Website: bh-photo
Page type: store-pickup
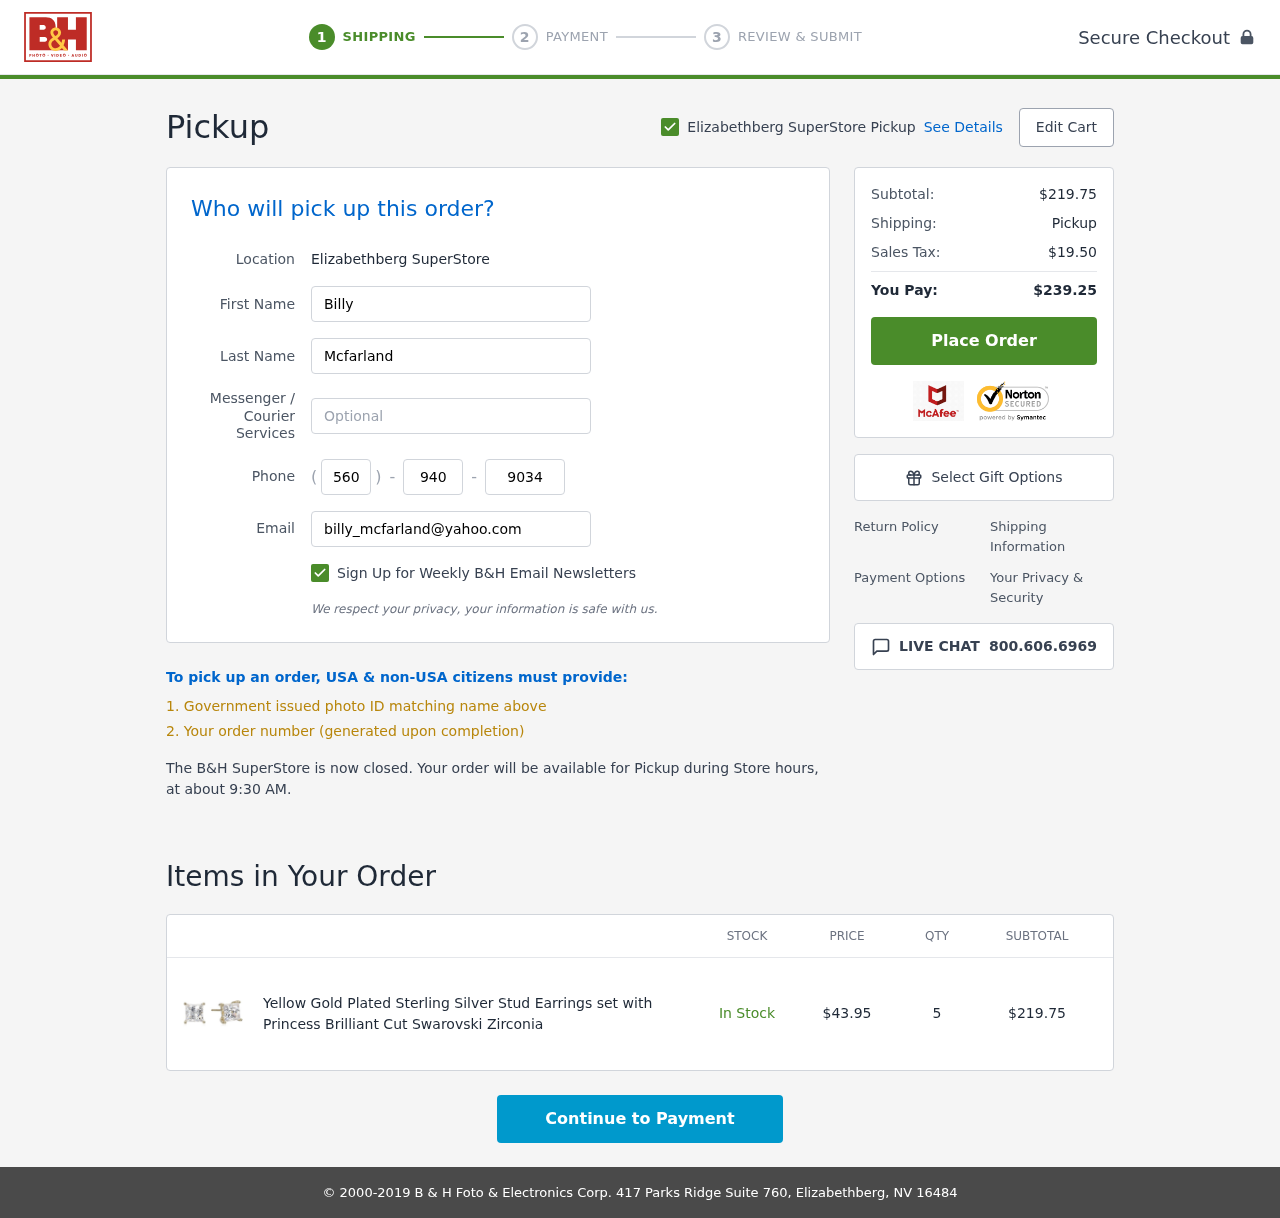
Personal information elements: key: PII_EMAIL
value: billy_mcfarland@yahoo.com
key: PII_FIRSTNAME
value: Billy
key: PII_LASTNAME
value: Mcfarland
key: PII_LOCATION1_CITY
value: Elizabethberg SuperStore Pickup
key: PII_LOCATION1_CITY
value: Elizabethberg SuperStore
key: PII_PHONE_AREA
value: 560
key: PII_PHONE_PREFIX
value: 940
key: PII_PHONE_SUFFIX
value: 9034
Product elements: key: PRODUCT1_NAME
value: Yellow Gold Plated Sterling Silver Stud Earrings set with Princess Brilliant Cut Swarovski Zirconia
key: PRODUCT1_PRICE
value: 43.95
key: PRODUCT1_QUANTITY
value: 5
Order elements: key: ORDER_SUBTOTAL
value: $219.75
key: ORDER_TAX
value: $19.50
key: ORDER_TOTAL
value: $239.25